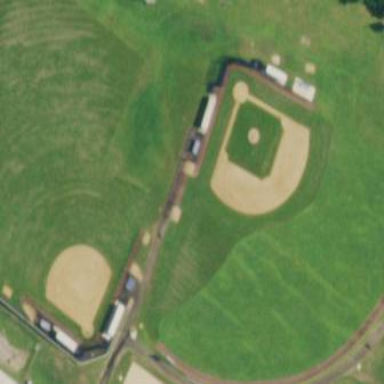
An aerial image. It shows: Baseball pitch for leisure land activities.